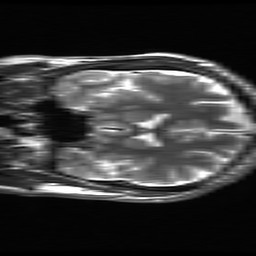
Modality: T2w
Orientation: coronal
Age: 25
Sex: male
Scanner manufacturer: ge
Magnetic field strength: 3 T
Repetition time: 5.192 s
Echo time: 0.1003 s